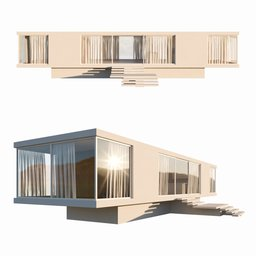
Label: architecture